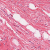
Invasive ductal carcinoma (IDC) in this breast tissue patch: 0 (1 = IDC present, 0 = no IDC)